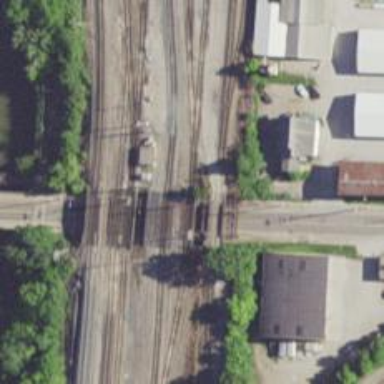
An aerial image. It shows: Railway yard with bridge over the rail.